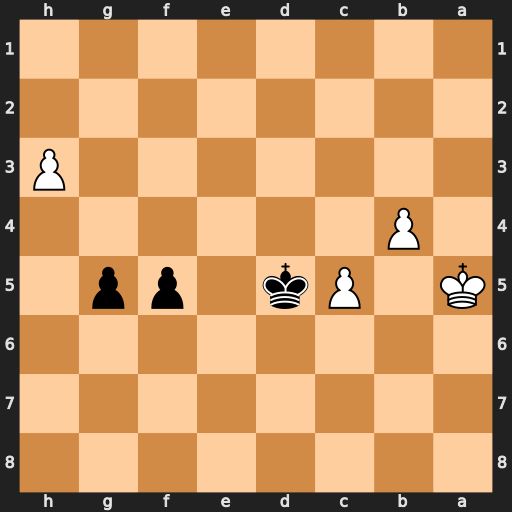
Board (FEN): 8/8/8/K1Pk1pp1/1P6/7P/8/8
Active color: b
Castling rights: -
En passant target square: -
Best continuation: g4 hxg4 fxg4 b5 g3 c6 Kd6